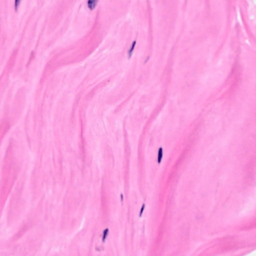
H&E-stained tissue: Breast